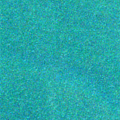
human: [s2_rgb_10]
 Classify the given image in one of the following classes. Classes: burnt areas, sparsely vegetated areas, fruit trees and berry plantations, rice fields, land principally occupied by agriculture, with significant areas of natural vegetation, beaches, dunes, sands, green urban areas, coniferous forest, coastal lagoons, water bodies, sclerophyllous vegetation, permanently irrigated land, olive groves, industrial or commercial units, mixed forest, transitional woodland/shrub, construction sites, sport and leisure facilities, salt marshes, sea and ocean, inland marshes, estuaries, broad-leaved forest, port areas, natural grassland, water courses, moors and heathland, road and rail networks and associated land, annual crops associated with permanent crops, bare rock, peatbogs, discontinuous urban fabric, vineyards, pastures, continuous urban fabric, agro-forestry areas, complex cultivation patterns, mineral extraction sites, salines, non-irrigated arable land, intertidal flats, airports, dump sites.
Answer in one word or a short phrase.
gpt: sea and ocean